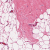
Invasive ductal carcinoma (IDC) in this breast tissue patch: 0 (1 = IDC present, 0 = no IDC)